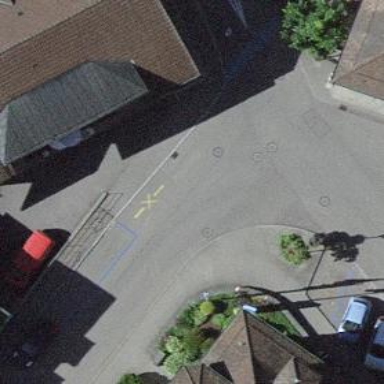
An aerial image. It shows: Zebra crossing on the road.